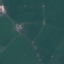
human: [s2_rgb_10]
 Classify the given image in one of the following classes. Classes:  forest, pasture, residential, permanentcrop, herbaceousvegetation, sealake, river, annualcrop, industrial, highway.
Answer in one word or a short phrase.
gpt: Pasture